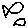
Label: fish